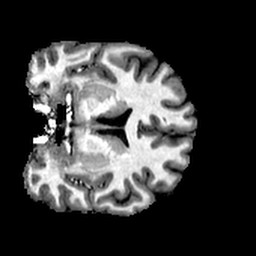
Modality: T1w
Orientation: coronal
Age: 31
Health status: healthy
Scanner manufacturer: philips
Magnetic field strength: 3 T
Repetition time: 0.007855 s
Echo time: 0.003618 s